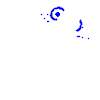
Particle: pion